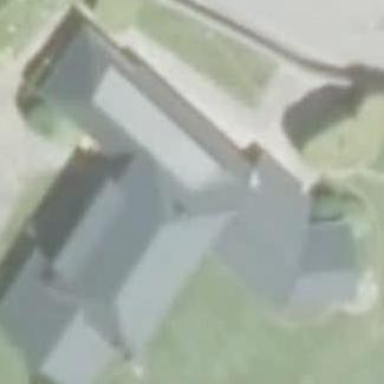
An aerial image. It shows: Simple and straightforward house.